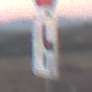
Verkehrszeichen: VerlaufVorfahrtsstrasse10
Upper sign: Stop
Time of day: SunriseSunset
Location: Outdoor (Nature)
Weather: Clear
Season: NotSpecified
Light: Natural